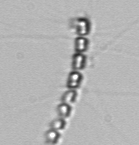
Label: Chaetoceros